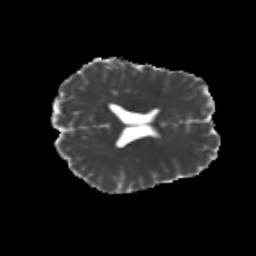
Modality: MD
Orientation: axial
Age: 20
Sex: female
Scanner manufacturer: siemens
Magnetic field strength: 3 T
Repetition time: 3.5 s
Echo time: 0.104 s